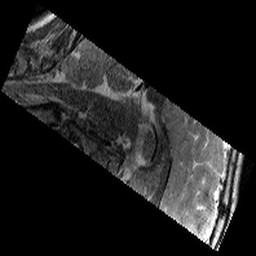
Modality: T2w
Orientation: sagittal
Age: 13
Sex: male
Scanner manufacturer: siemens
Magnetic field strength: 3 T
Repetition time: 9.23 s
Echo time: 0.067 s